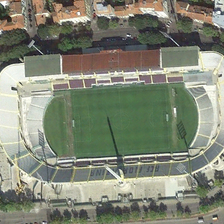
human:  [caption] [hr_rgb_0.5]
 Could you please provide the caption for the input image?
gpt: several red buildings are near a stadium surrounded by green trees sparsely .

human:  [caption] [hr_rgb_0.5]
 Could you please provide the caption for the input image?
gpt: several red buildings are near a stadium surrounded by green trees sparsely .

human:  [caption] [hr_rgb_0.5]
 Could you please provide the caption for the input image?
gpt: several red buildings are near a stadium surrounded by green trees sparsely .

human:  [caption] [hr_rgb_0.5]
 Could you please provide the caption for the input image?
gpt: several red buildings are near a stadium surrounded by green trees sparsely .

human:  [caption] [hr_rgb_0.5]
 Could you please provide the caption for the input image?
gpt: several red buildings are near a stadium surrounded by green trees sparsely .